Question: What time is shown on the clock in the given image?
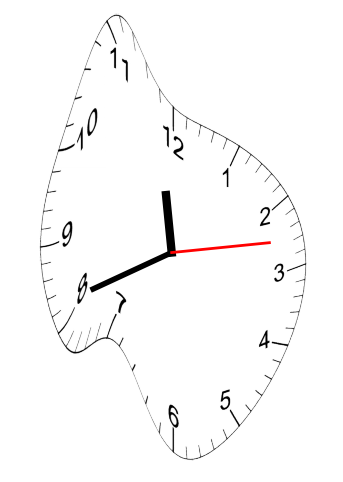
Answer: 11:41:13